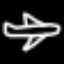
Label: airplane